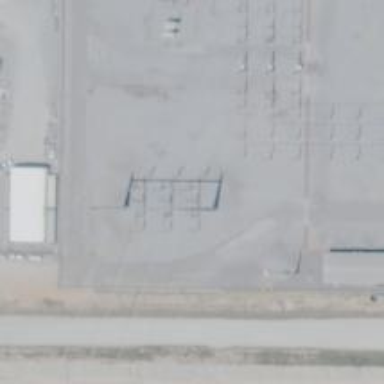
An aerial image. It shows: Lattice structure tower.